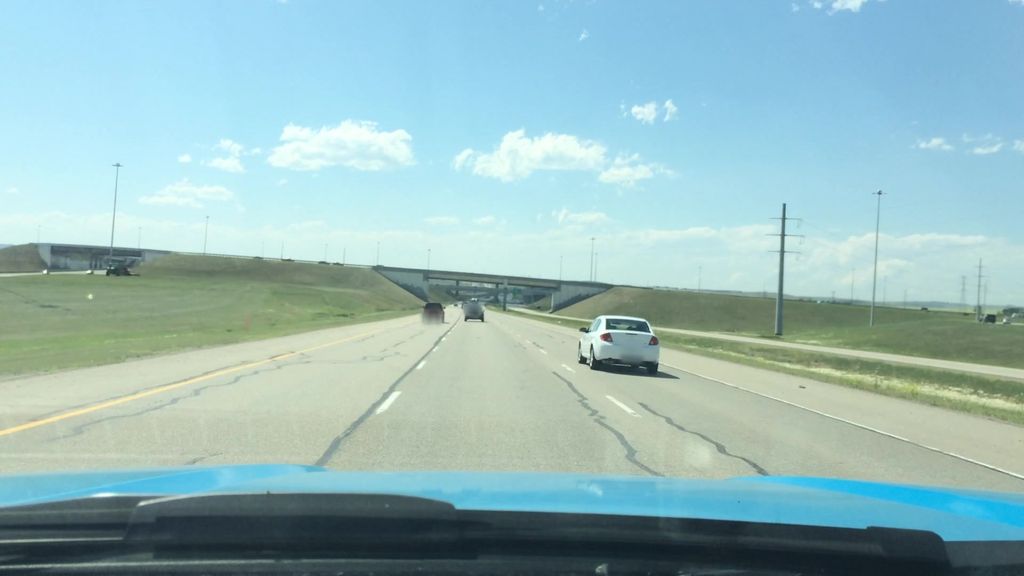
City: calgary